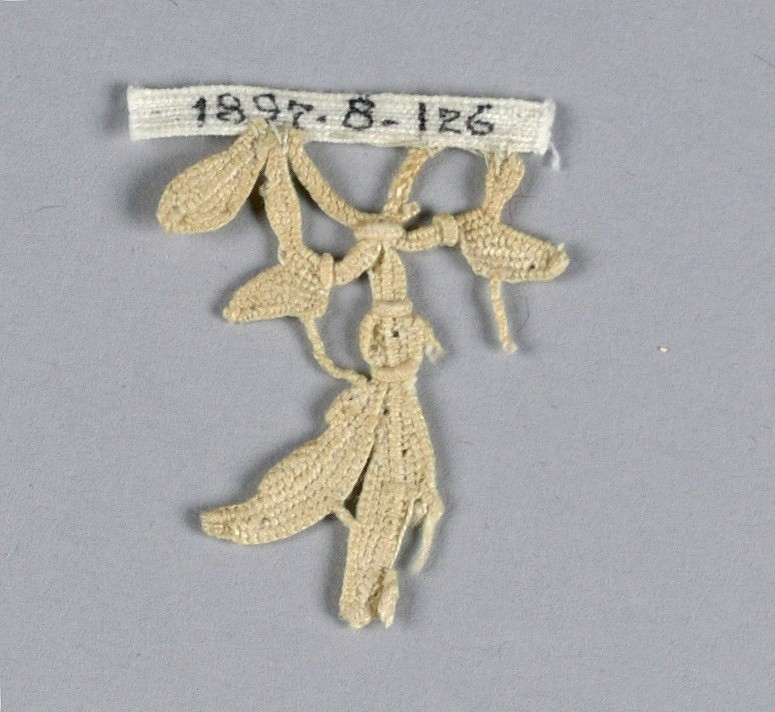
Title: Fragment
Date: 16th–17th century
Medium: linen Technique: needle lace
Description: Fragment has a portion of a small bell-shaped flower with two remaining petals and a few leaves.